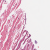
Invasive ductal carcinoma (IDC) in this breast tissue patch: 0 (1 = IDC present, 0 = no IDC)